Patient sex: M
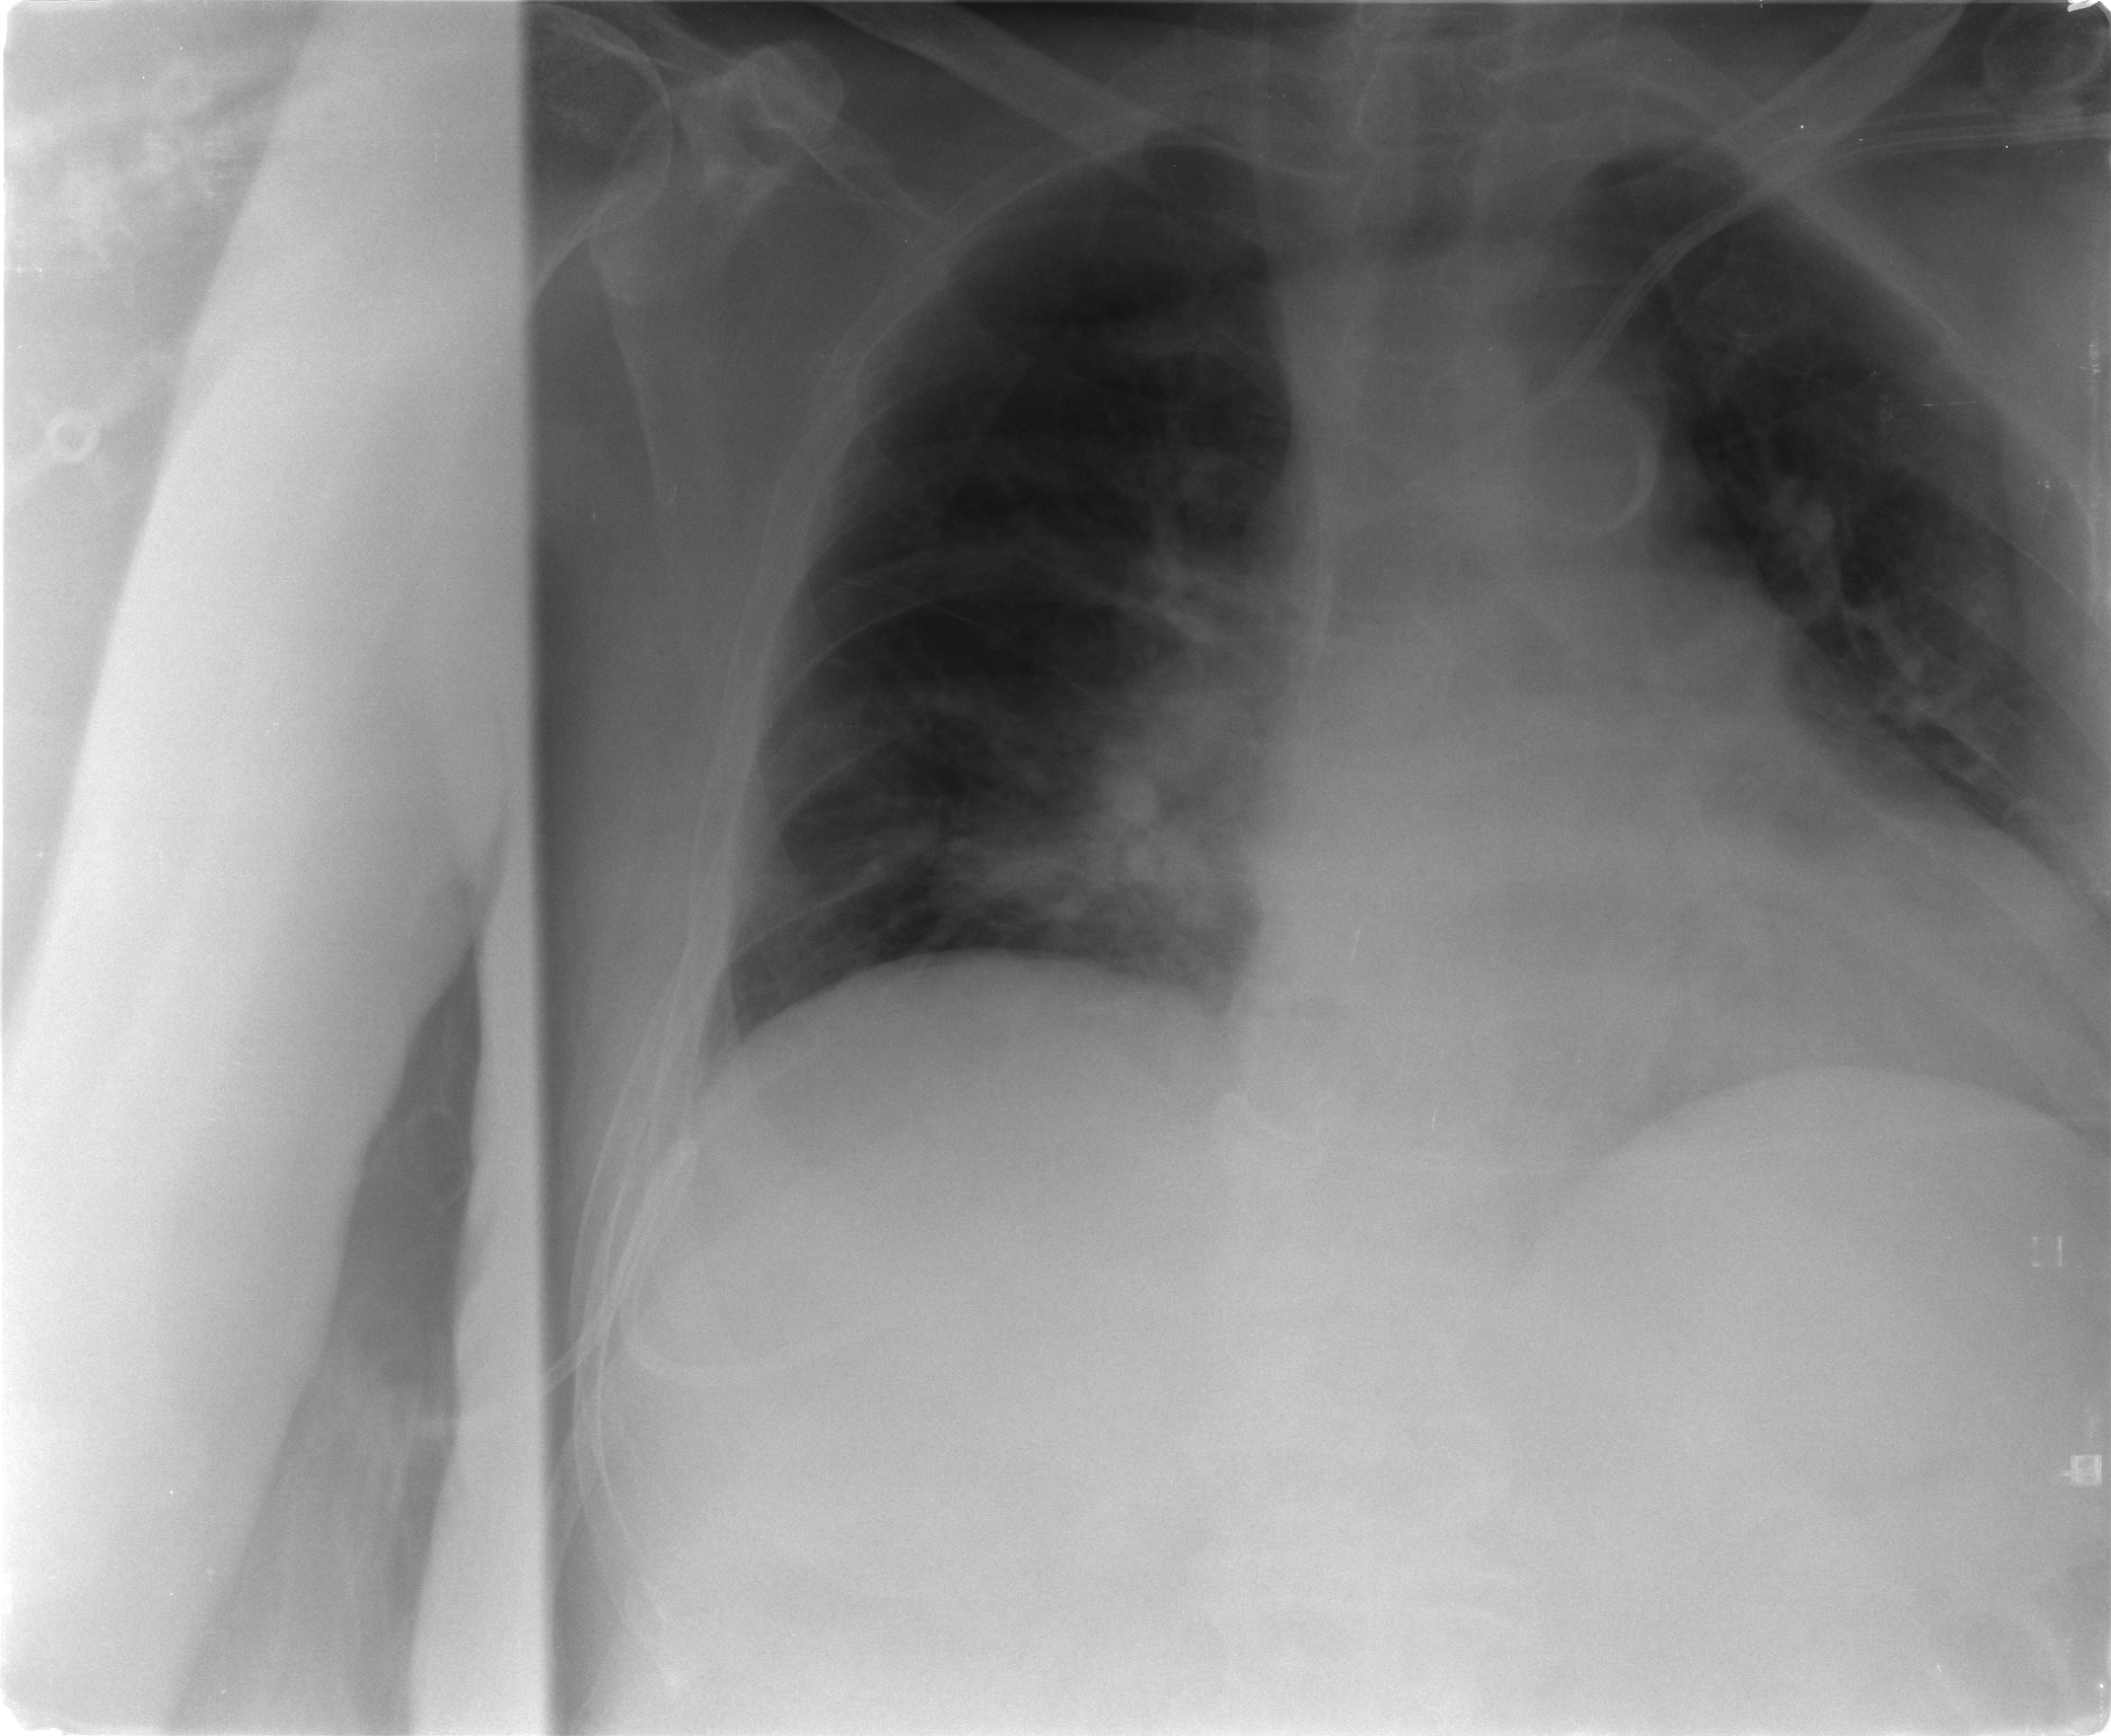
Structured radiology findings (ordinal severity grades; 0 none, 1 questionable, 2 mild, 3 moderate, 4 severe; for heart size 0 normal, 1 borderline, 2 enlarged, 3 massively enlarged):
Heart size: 2
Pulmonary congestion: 2
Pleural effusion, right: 0
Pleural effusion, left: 0
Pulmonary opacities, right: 1
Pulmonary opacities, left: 0
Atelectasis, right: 2
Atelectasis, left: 0